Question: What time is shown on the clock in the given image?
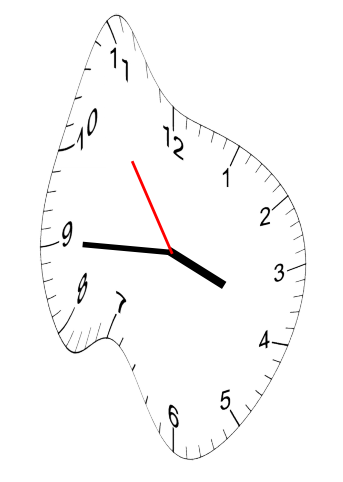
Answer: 03:44:54